Question: I have developed an ERD diagram with UML notation in StarUML.
I need to draw a relational schema but due to lack of features in StarUML I must use another tool.
What exactly goes into a relational schema?
And can someone recommend me a good tool?
Visio? But I would have to redraw the whole thing again.
Seems like starUML allows me to export XMI 1.1 for UML 1.3 and XMI 1.1 for UML 1.3 Rose Extended. I don't understand what these mean or their purpose, perhaps I can import the XMI into other tool?
Here is my ERD.

The following is what I am being asked to do next:
> A relational schema of your database in 3NF, clearly indicating
attributes, the data type of each attribute, primary and foreign keys
and which attributes are nullable, giving reasons. List any
assumptions you need to make
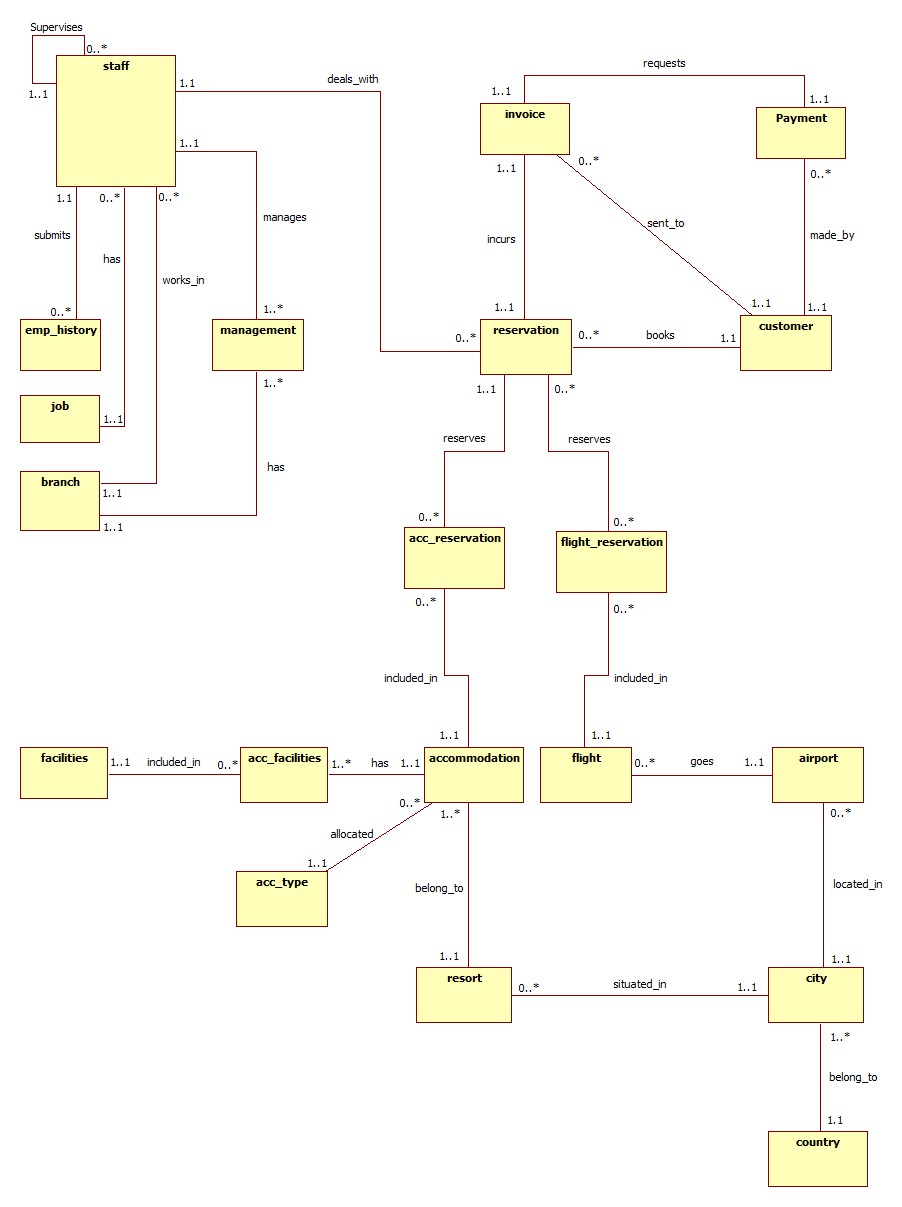
Answer: Well..as you have to define the attributes for all your entities, you have to define your entities again. Your relational schema should contain the attributes of each entity, the primary and foreign key relationships, good-to-have features are constraints(if you want to define them as well).
The tools that I use quite frequently:
- Enterprise Architect(EA) - A good tool that can even do reverse engineering for you.
- Gliffy - A lightweight online tool for creating diagrams.
Apart from these, there are plenty of tool available on the net.